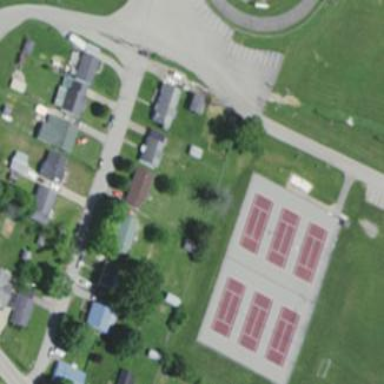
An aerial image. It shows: Tennis court on pitch.